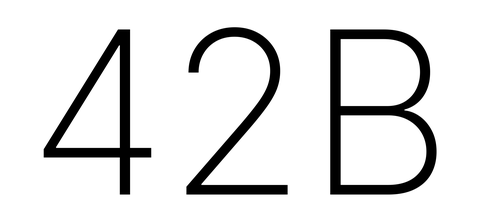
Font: Inter_ExtraLight